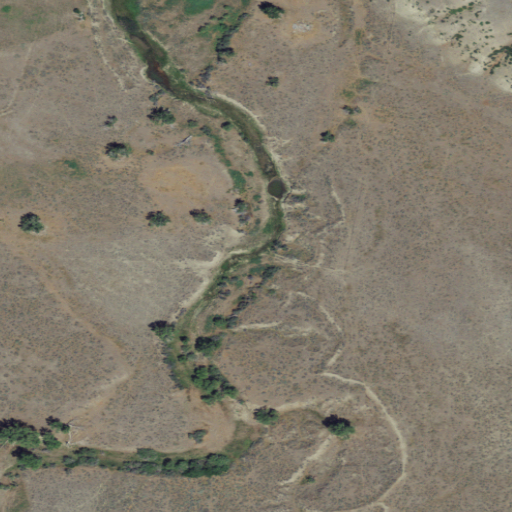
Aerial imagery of valley in Montana named Basin Coulee containing shrub, herbaceous wetlands, grassland, and woody wetlands